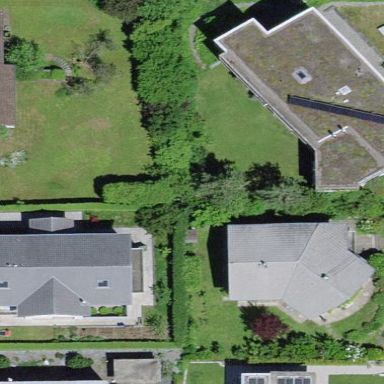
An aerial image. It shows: Simple house.